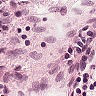
Metastatic tissue present: no